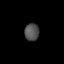
Tissue: lung
Cell type: Others
Senescence score: 0.1519
Nuclear area (px): 240
Mean DAPI intensity: 83.0625